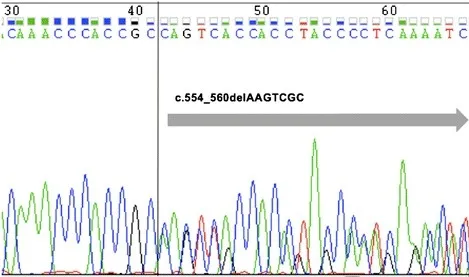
Capillary electropherogram obtained from the ABI PRISM 3700 genetic analyzer. Double peaks are observed from the nucleotide at marker position 42 (indicated above), revealing 2 different sequences: Sequence #1: AA GTC GCC ACC TAC CAC AGA GCC AT (wild-type). Sequence #2: -- --- --C ACC TAC CAC AGA GCC ATC AAA ATC (7-bp deletion).
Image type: chart (chart)